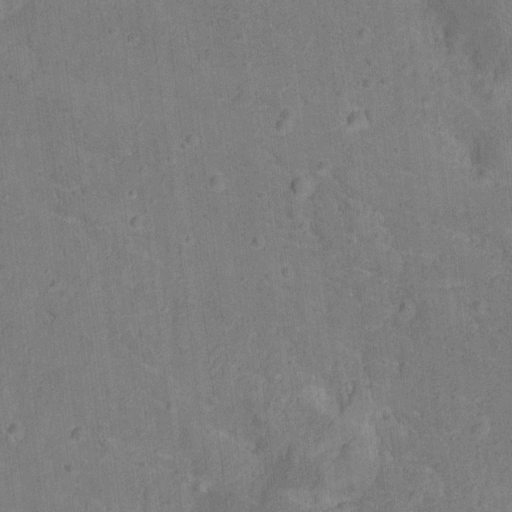
Classes present: Background